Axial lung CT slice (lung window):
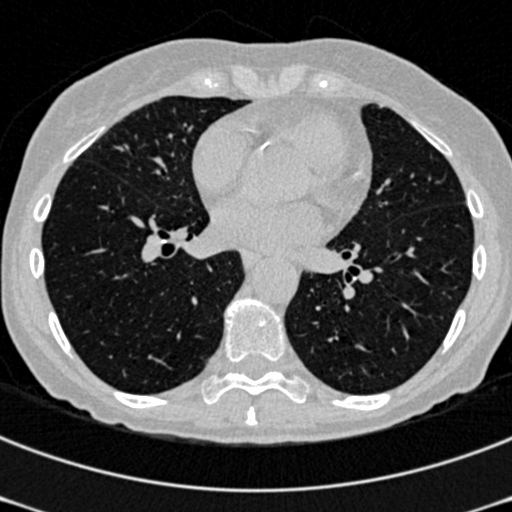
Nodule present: no